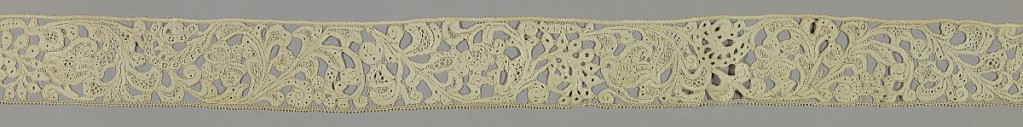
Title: Border
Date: late 17th century
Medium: linen Technique: bobbin lace, discontinuous tape
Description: Border of large-scale floral and foliated forms in a serpentine pattern.